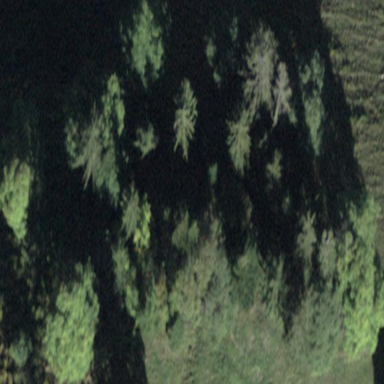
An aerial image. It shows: Forest area.